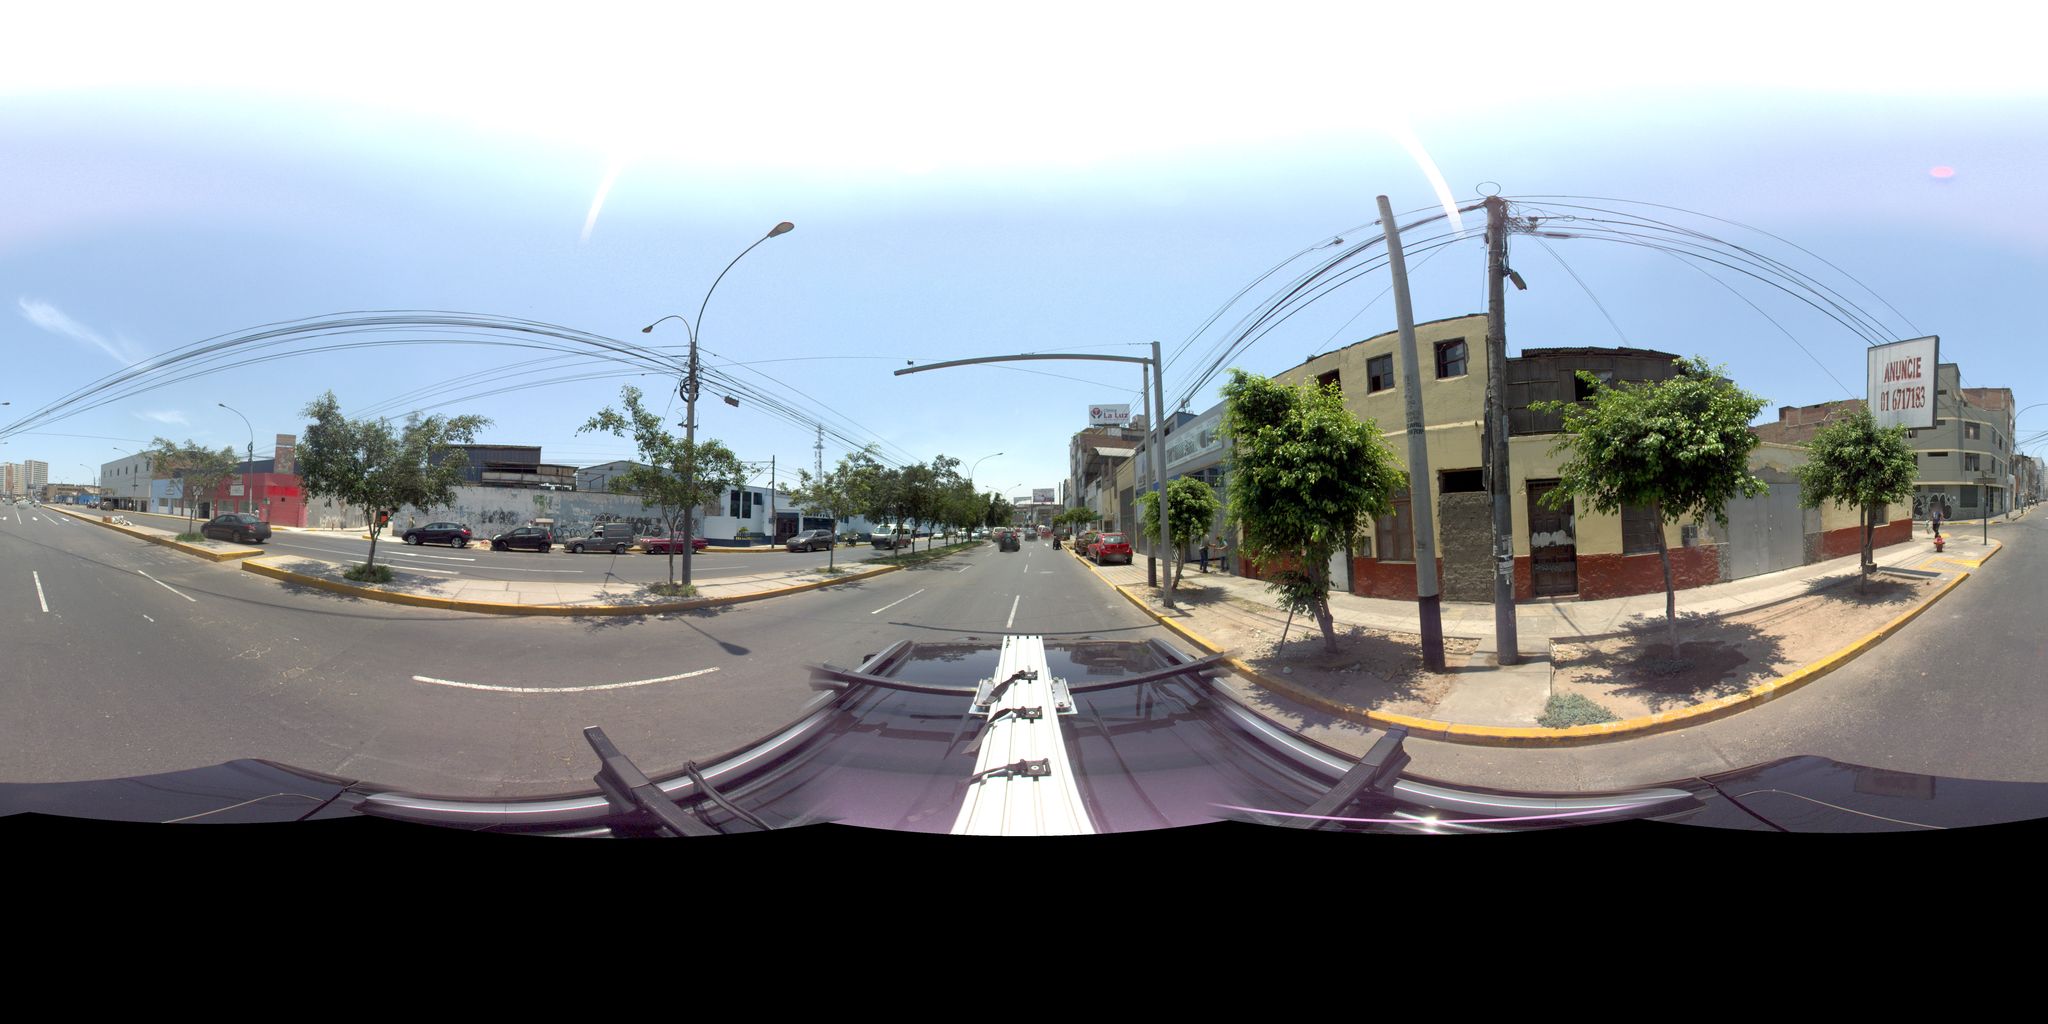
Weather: clear
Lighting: day
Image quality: good
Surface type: cycling surface
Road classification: secondary
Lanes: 3.0
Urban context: urban centre
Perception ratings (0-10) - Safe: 0.67, Lively: 9.32, Beautiful: 6.4, Boring: 2.16, Depressing: 3.94, Wealthy: 1.21